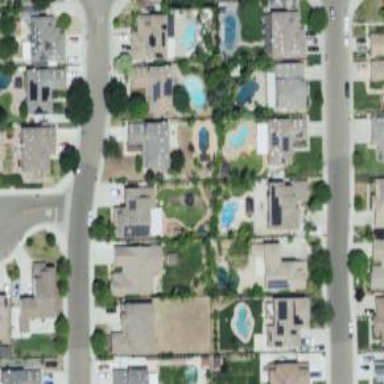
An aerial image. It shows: Outdoor inground swimming pool in leisure land.